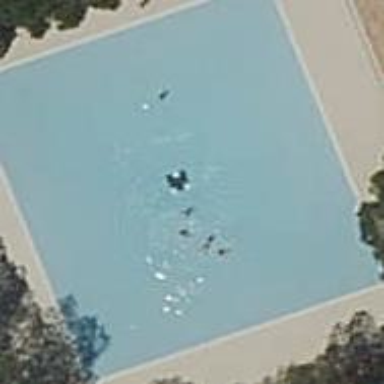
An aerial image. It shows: Swimming pool within leisure land area designed for swimming activities.